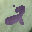
Label: 2